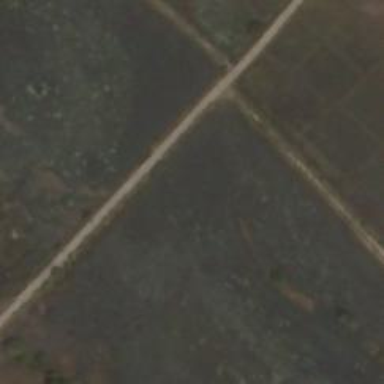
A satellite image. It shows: Unclassified road on bridge.